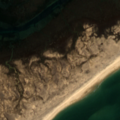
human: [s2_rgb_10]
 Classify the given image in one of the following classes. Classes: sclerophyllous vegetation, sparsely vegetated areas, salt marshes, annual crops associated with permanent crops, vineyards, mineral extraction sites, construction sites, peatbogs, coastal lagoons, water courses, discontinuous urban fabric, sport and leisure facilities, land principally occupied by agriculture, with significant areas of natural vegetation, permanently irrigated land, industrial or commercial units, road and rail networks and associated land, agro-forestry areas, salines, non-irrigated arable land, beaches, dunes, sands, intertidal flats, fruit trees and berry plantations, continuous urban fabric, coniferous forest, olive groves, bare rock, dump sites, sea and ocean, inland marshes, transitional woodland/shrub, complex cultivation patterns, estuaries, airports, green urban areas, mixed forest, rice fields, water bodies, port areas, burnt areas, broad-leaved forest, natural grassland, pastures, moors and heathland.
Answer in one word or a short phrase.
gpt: beaches, dunes, sands, salt marshes, intertidal flats, sea and ocean